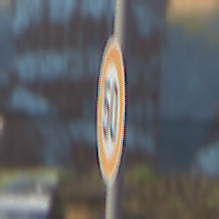
Verkehrszeichen: Geschwindigkeit50
Umgebung: Outdoor, Urban
Tageszeit: MorningAfternoon
Wetter: PartlyCloudy
Licht: Natural
Jahreszeit: NotSpecified
Kontrast: MediumContrast